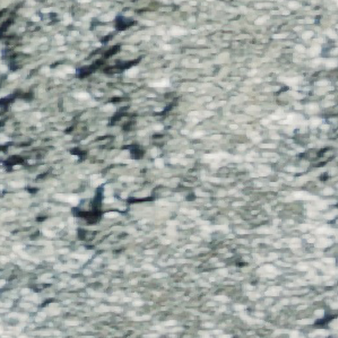
Label: other